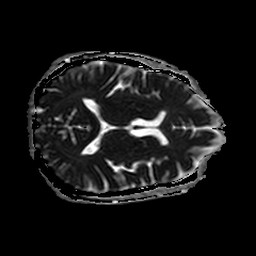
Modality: ADC
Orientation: axial
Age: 57
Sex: female
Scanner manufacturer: philips
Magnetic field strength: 3 T
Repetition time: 3.33 s
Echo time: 0.076 s